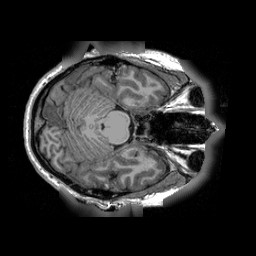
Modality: T1w
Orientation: coronal